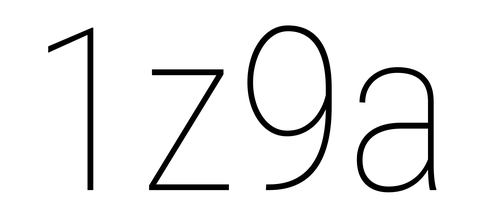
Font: Roboto_Condensed_Thin